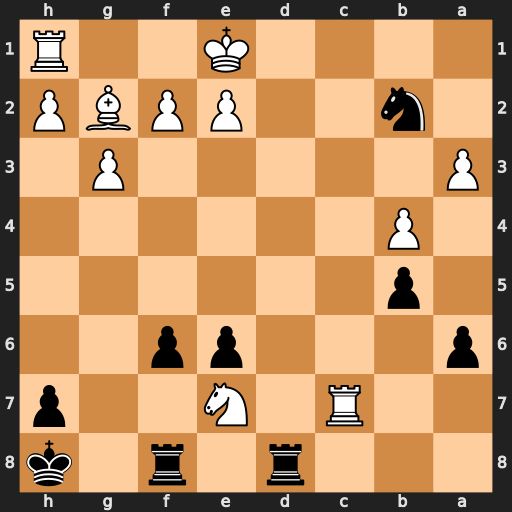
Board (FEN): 3r1r1k/2R1N2p/p3pp2/1p6/1P6/P5P1/1n2PPBP/4K2R
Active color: b
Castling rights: K
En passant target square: -
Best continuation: Rd1#